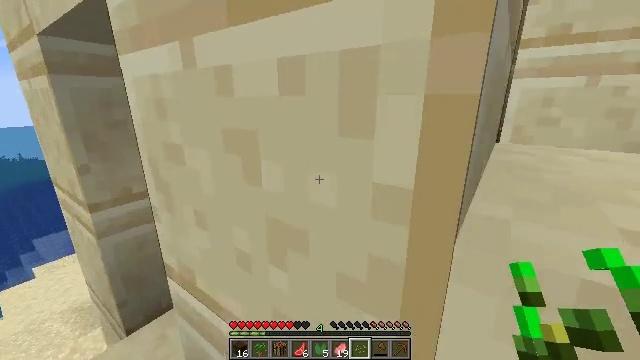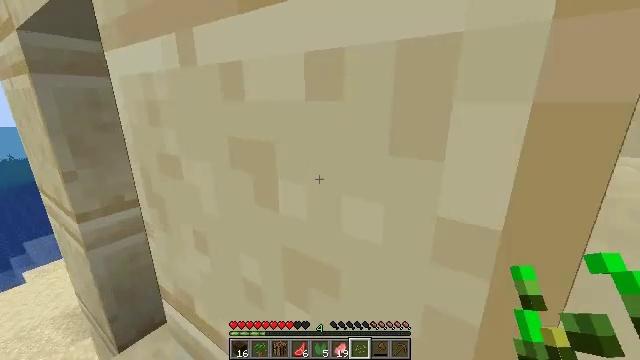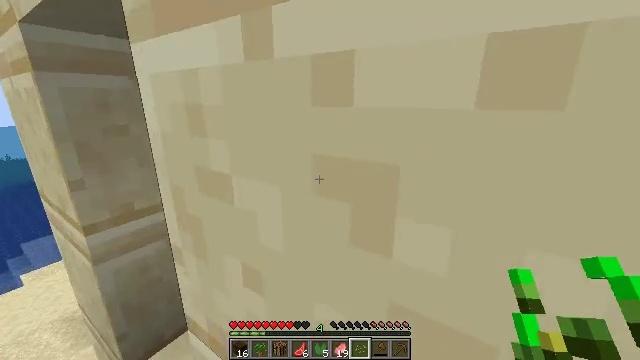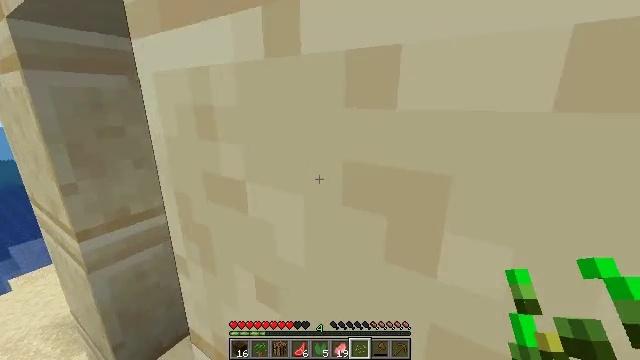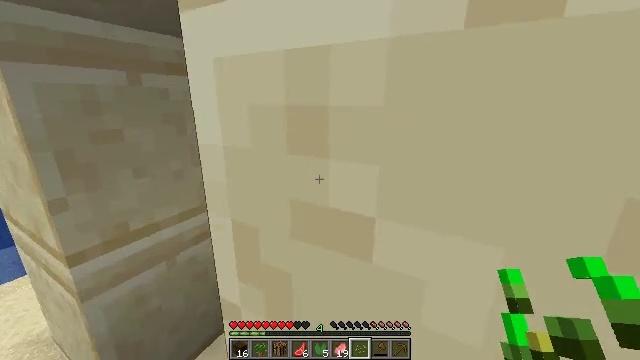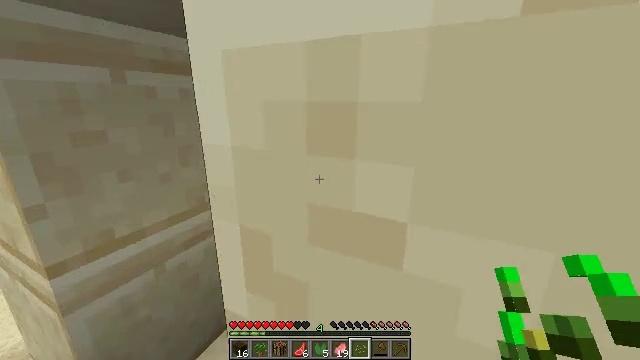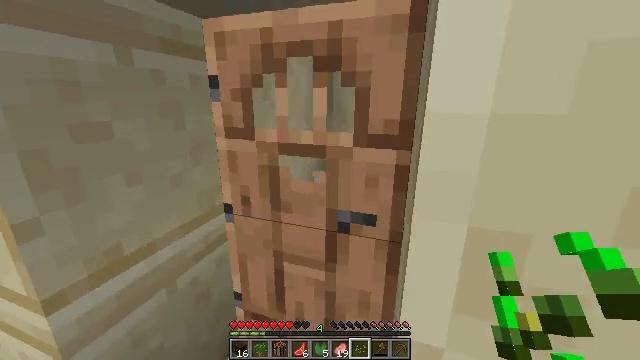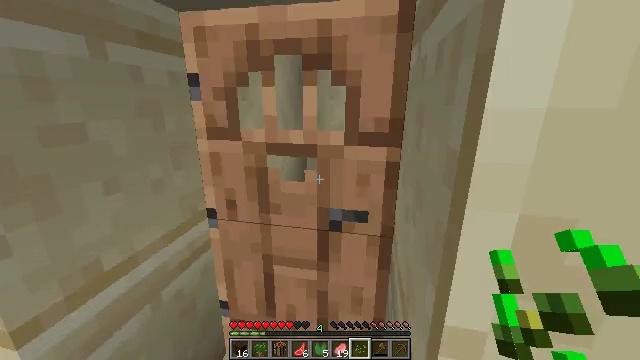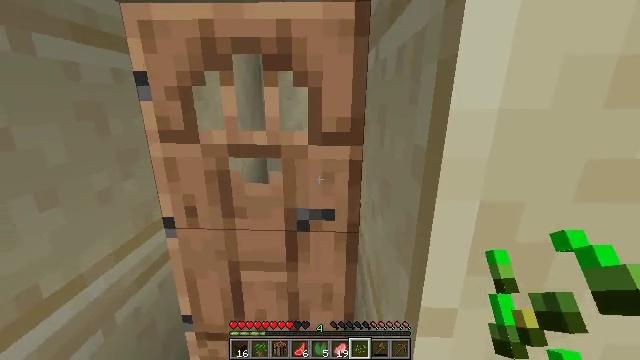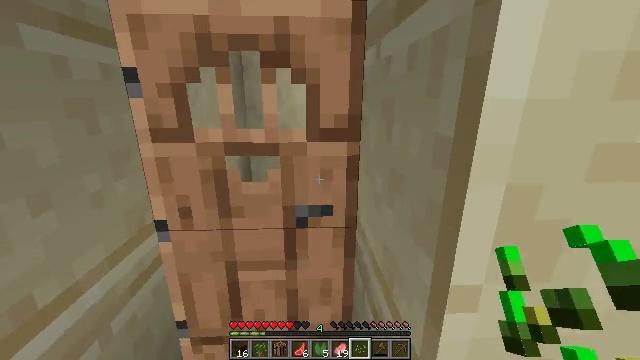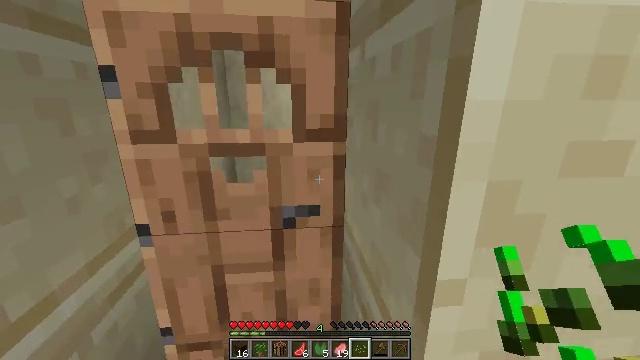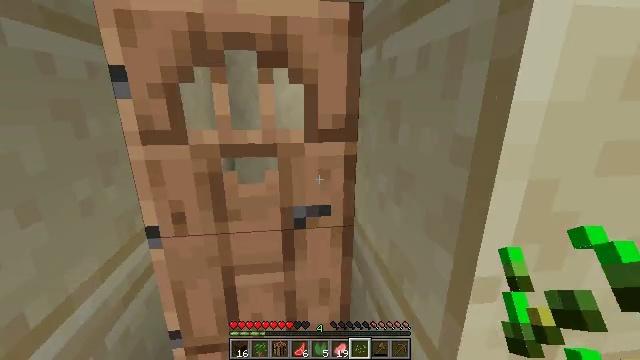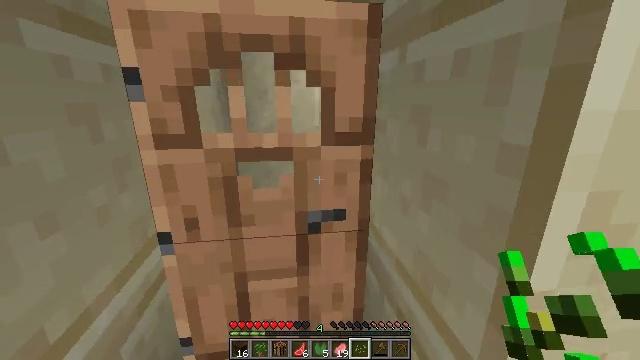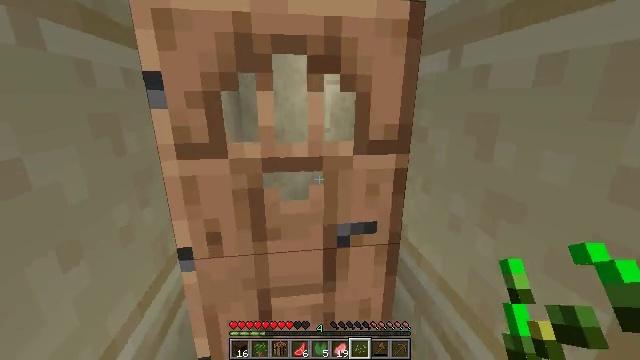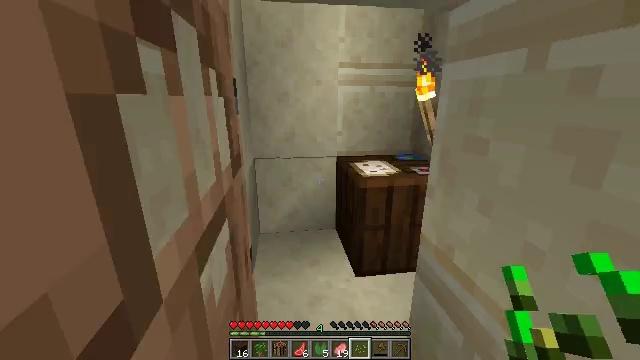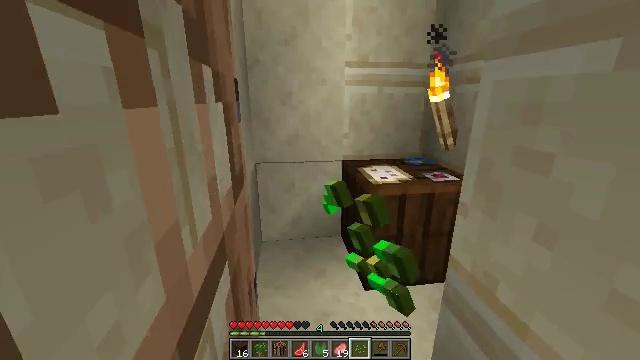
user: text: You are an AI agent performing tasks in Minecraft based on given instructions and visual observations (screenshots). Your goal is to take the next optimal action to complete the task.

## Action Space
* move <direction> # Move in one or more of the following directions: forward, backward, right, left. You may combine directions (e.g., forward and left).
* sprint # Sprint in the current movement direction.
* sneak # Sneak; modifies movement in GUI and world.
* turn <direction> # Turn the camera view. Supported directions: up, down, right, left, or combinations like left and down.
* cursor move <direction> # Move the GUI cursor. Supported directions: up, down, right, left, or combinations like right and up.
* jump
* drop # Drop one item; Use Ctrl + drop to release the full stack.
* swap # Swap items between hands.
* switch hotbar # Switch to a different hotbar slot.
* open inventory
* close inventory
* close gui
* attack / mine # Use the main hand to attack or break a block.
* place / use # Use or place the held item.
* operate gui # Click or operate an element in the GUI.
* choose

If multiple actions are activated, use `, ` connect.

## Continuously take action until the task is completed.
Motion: motion action
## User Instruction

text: Mine the blast furnace.
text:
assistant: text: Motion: move forward
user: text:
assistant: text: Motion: move forward
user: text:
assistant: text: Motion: move forward and move left, turn right
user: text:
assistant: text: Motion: move forward and move left, turn right
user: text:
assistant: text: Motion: move forward and move left, turn right
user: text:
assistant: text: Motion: move left, turn right
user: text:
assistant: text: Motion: turn right
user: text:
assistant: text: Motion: turn right
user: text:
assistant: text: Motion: turn right
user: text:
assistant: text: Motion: turn right
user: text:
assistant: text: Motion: move left, turn right
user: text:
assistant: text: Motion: move forward and move left
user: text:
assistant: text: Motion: move forward and move left
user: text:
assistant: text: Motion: move forward and move left, use / place
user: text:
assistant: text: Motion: move forward, use / place
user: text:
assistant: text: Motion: move forward, use / place
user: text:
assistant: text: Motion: move forward
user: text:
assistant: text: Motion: move forward
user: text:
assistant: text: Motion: move forward
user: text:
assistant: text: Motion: move forward, turn right and down
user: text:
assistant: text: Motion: move forward, turn right and down
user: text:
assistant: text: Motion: turn right and down
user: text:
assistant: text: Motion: turn right
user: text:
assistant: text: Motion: turn right
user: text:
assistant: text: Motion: turn right
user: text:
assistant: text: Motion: turn right
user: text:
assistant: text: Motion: turn right
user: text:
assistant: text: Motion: turn right
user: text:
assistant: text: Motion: turn right and up
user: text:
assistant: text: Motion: turn right